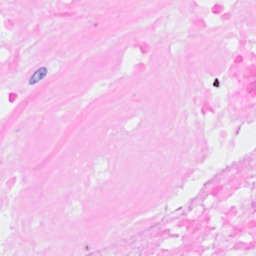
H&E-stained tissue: Breast